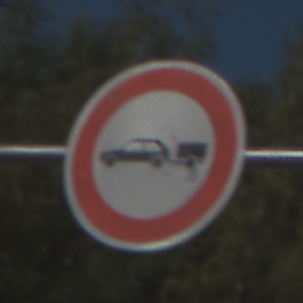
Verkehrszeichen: VerbotPersonenkraftwagenMitAnhaenger
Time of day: Midday
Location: Outdoor (Nature)
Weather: Clear
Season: Summer
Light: Natural